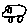
Label: car